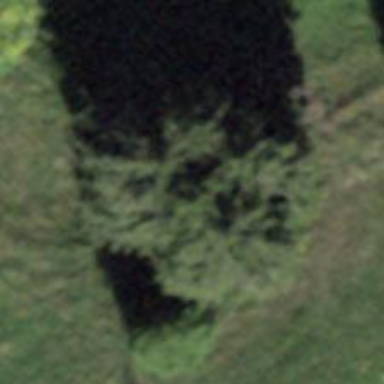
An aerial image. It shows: Row of trees in natural setting.